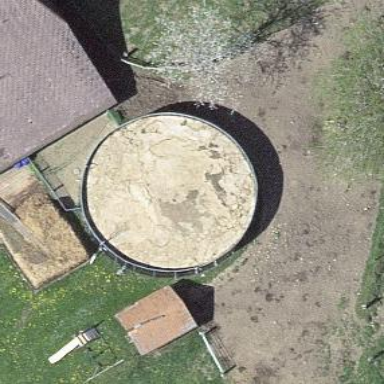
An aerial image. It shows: Silo.